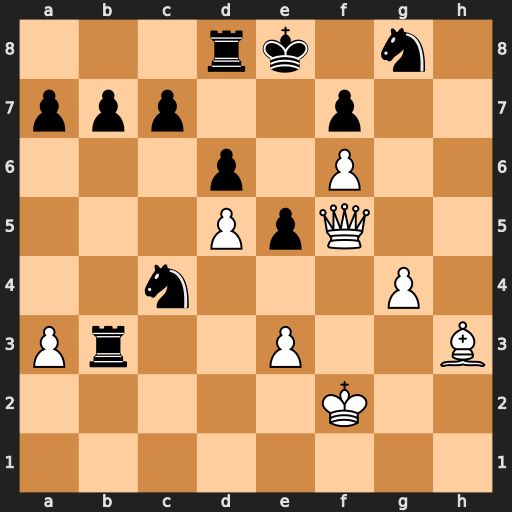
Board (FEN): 3rk1n1/ppp2p2/3p1P2/3PpQ2/2n3P1/Pr2P2B/5K2/8
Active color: w
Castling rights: -
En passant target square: -
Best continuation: g5 Nxe3 Qh7